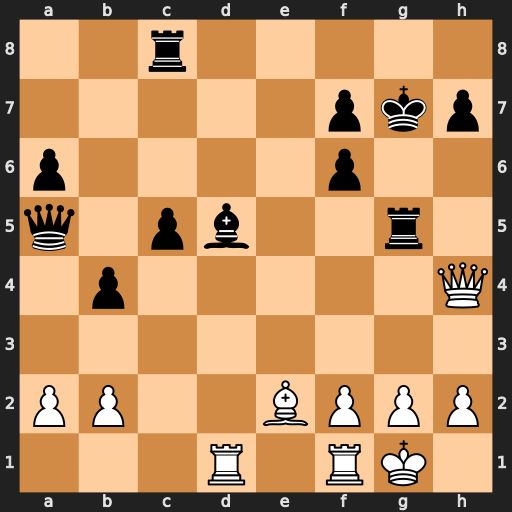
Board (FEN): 2r5/5pkp/p4p2/q1pb2r1/1p5Q/8/PP2BPPP/3R1RK1
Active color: w
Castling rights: -
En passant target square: -
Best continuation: Rxd5 Rxd5 Qg4+ Rg5 Qxc8